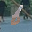
Label: 6